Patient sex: M
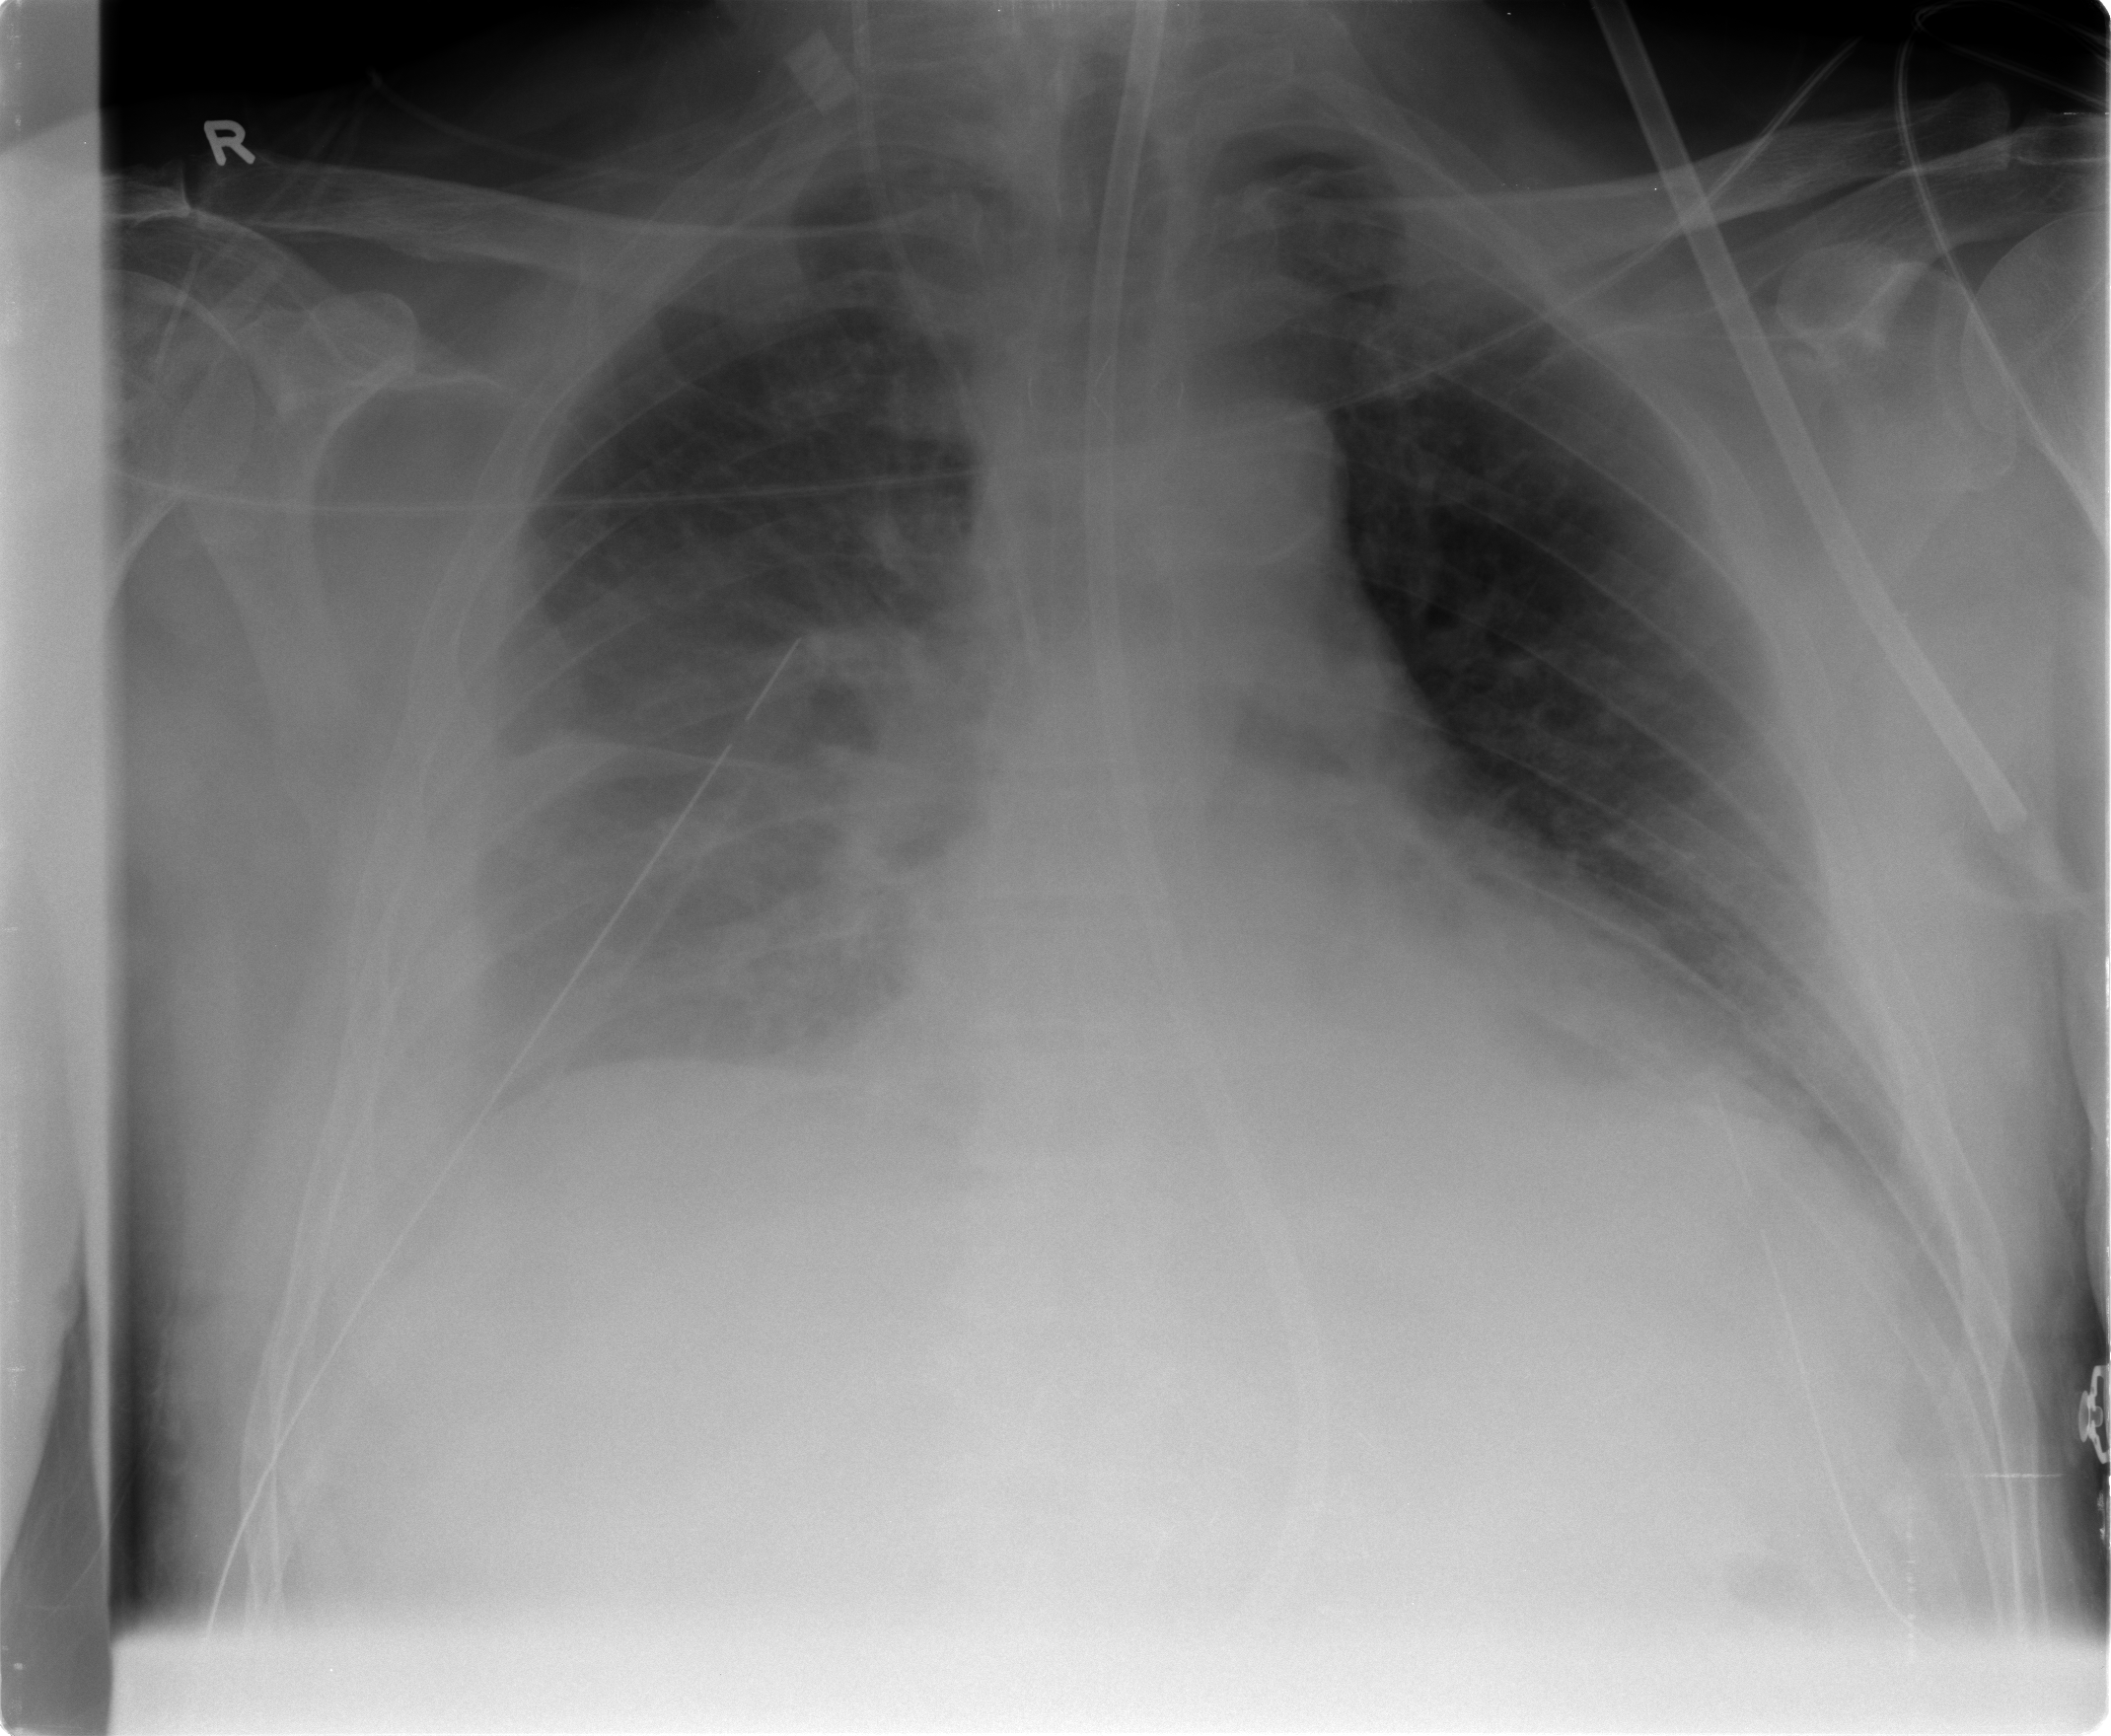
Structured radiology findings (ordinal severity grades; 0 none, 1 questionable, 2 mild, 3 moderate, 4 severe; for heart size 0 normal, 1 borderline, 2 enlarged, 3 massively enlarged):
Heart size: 0
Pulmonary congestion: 1
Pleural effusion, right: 3
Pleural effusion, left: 2
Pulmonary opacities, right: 2
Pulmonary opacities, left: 2
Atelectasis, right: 3
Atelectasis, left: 2